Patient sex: M
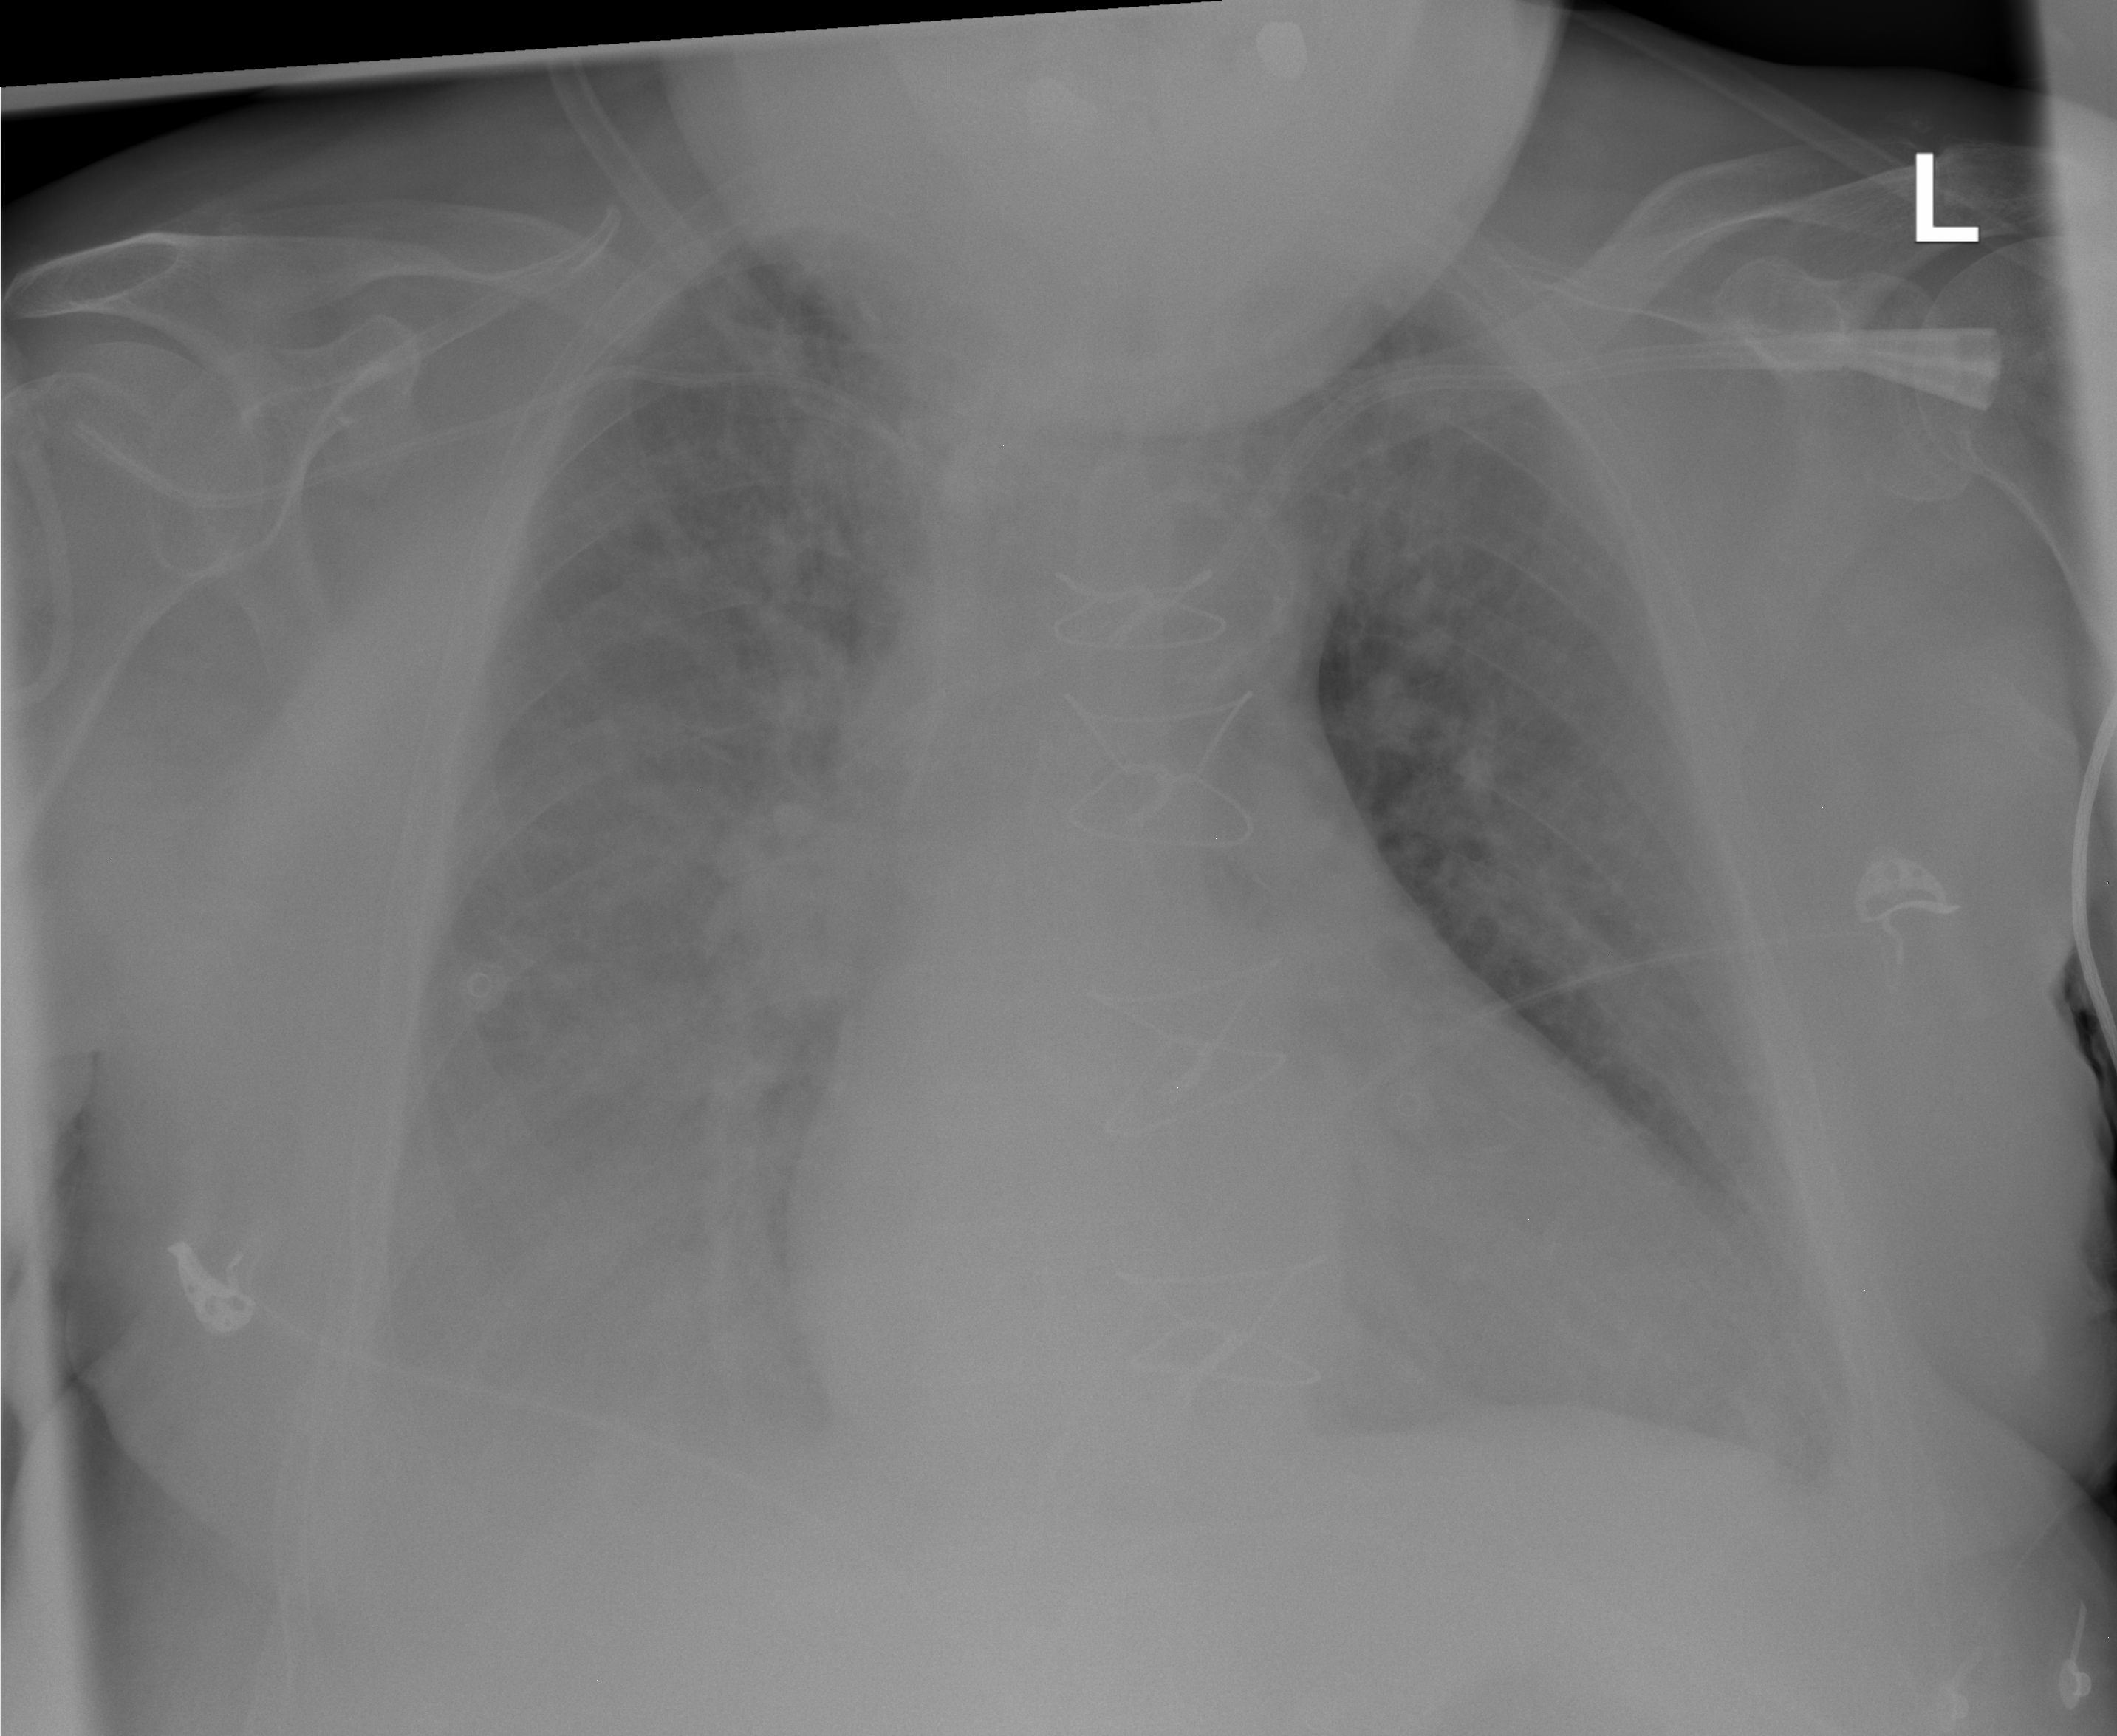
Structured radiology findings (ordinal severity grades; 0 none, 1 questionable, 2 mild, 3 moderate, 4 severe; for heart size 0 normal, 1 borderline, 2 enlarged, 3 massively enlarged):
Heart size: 2
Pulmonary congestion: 3
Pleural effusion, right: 3
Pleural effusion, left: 2
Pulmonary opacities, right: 0
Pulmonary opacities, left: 0
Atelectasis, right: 2
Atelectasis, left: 2